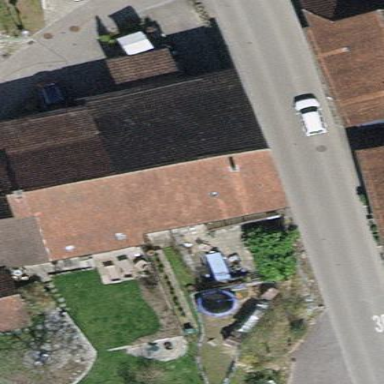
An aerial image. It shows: Building with tiled roof.